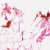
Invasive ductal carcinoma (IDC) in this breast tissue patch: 0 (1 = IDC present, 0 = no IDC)